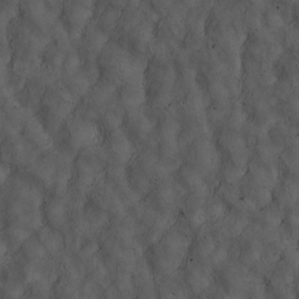
Label: non_frost